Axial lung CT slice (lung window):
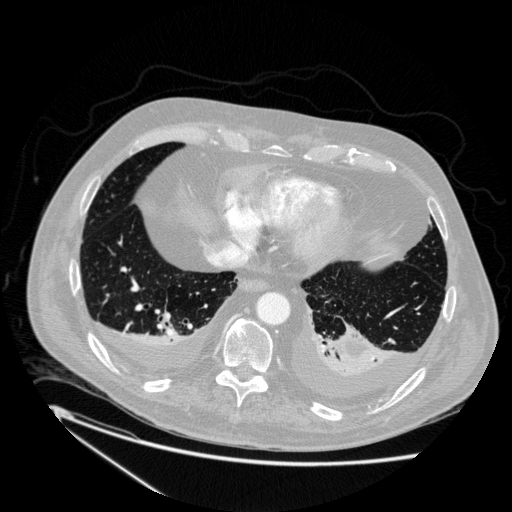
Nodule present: no